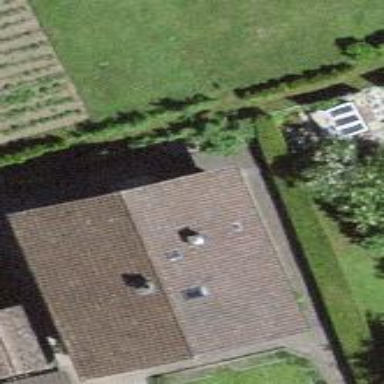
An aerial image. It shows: Residential building with gabled roof.